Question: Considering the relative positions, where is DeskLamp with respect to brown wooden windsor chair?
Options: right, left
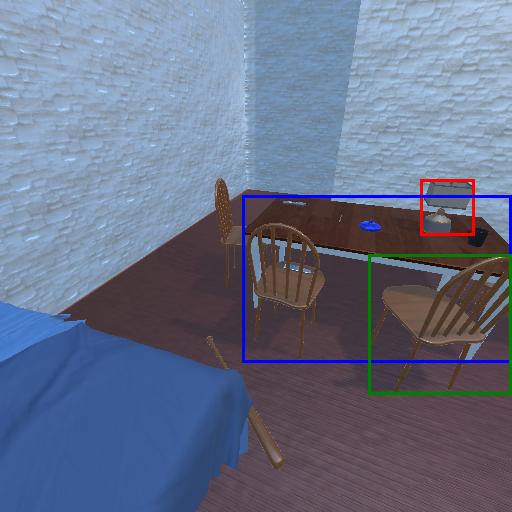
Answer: right